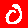
Digit: 0